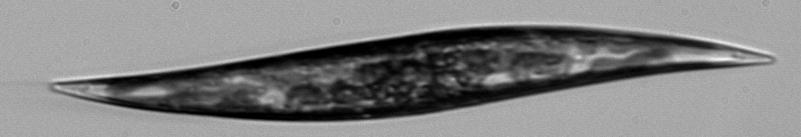
Label: Pleurosigma